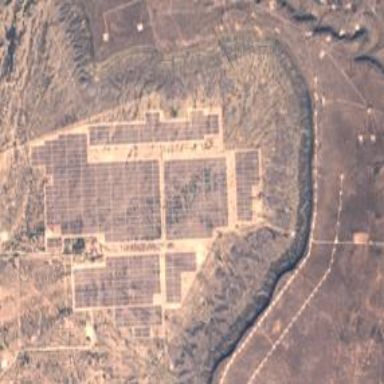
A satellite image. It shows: Solar power plant with photovoltaic technology surrounded by fence.